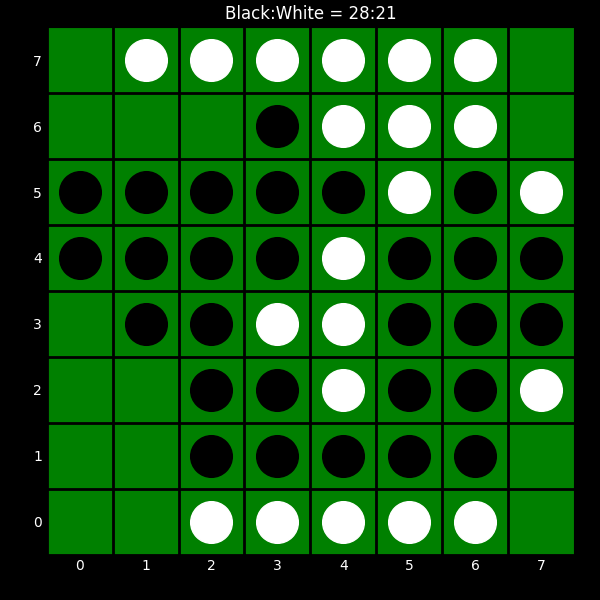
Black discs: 28
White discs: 21